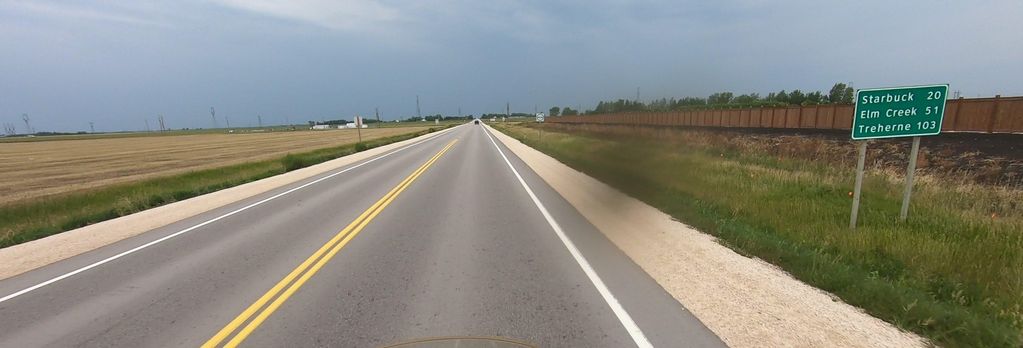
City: winnipeg